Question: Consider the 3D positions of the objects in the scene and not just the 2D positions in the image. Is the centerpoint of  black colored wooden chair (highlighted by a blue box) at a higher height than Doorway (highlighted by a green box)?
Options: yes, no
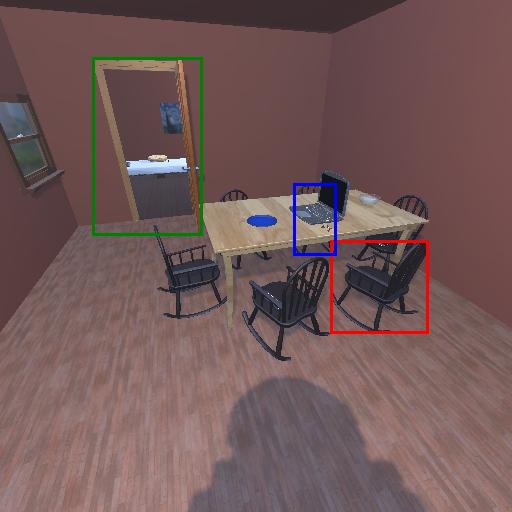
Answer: yes